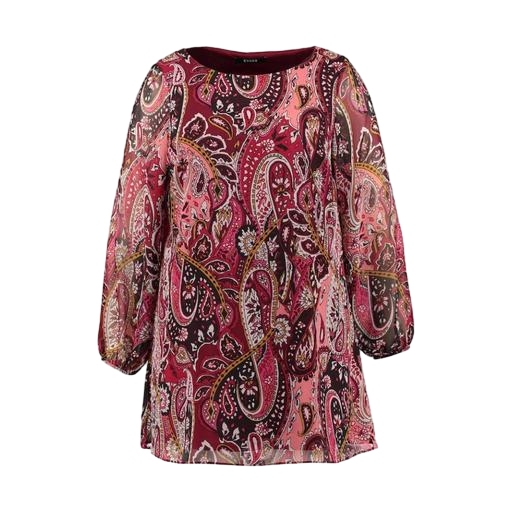
red plus size medallion-print boat-neck top only macy, multicolor plus size leaf-print peasant blouse, multicolor plus size scarf-print tunic, white background